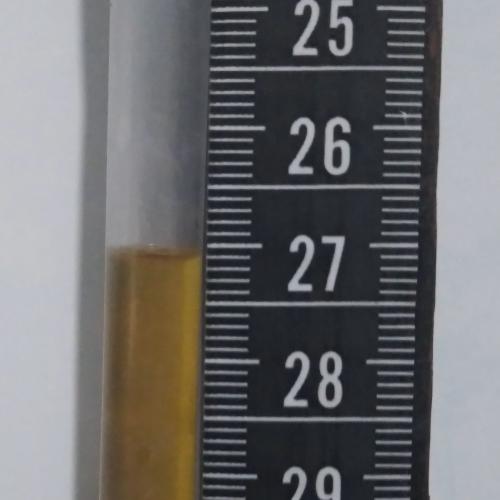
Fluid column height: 27.1 cm